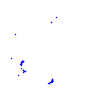
Particle: proton